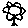
Label: flower